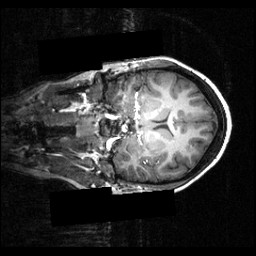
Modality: T1w
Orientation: coronal
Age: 22
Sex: female
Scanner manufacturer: siemens
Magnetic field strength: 3.951 T
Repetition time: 1.5 s
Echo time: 0.00335 s